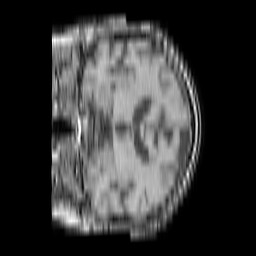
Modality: T1w
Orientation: coronal
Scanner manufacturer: philips
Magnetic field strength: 1.5 T
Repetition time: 0.1799 s
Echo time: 0.001839 s